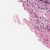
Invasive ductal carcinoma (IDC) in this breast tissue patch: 0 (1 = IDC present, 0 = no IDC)